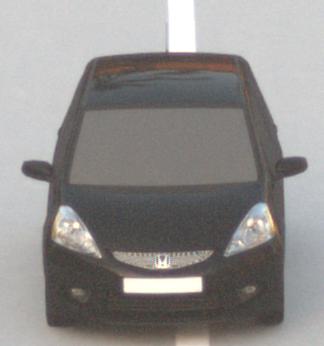
Make: Honda
Model: Jazz 1.2
Detailed model: Jazz (III) (11/08 - 04/11)
Model produced from: 2008/11
Model produced until: 2010/10
Doors: 5
Color: black
Road condition: dry road
Daytime: sunrise or sunset
Contrast: low contrast